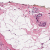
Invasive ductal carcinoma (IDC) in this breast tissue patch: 0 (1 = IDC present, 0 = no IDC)